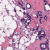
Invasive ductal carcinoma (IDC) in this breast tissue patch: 1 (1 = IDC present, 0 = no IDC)